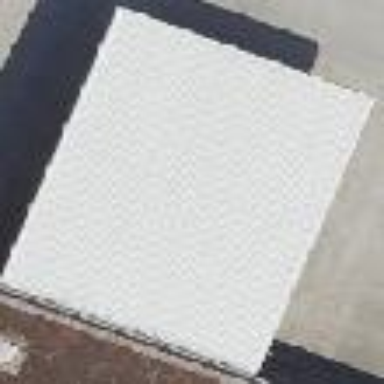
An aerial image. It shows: Part of building with flat roof.